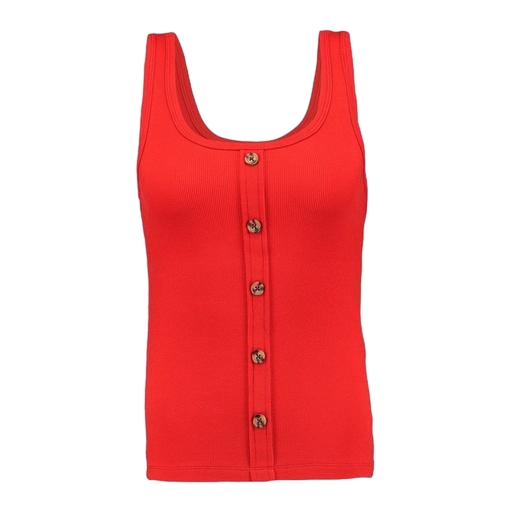
red tank top, red strappy top buttons, red bib tank top, white background